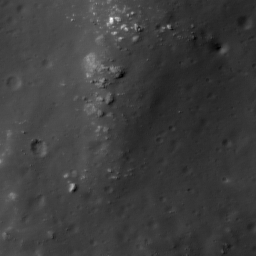
Host type: background_regolith
Lunar coordinates: latitude nan, longitude nan